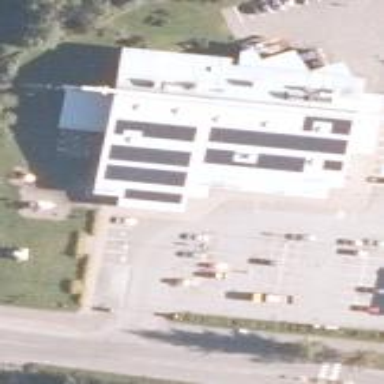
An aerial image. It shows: Public building.